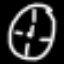
Label: clock